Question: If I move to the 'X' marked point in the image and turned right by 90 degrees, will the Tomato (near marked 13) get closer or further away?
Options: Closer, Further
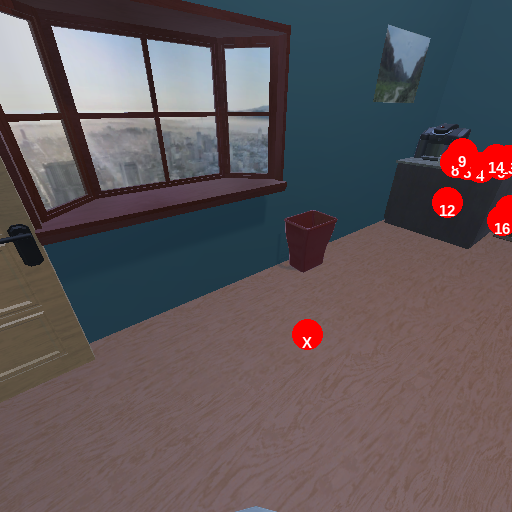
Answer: Closer